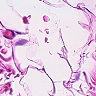
Metastatic tissue present: no